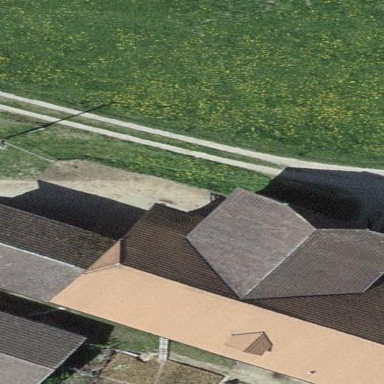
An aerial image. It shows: Farm building.